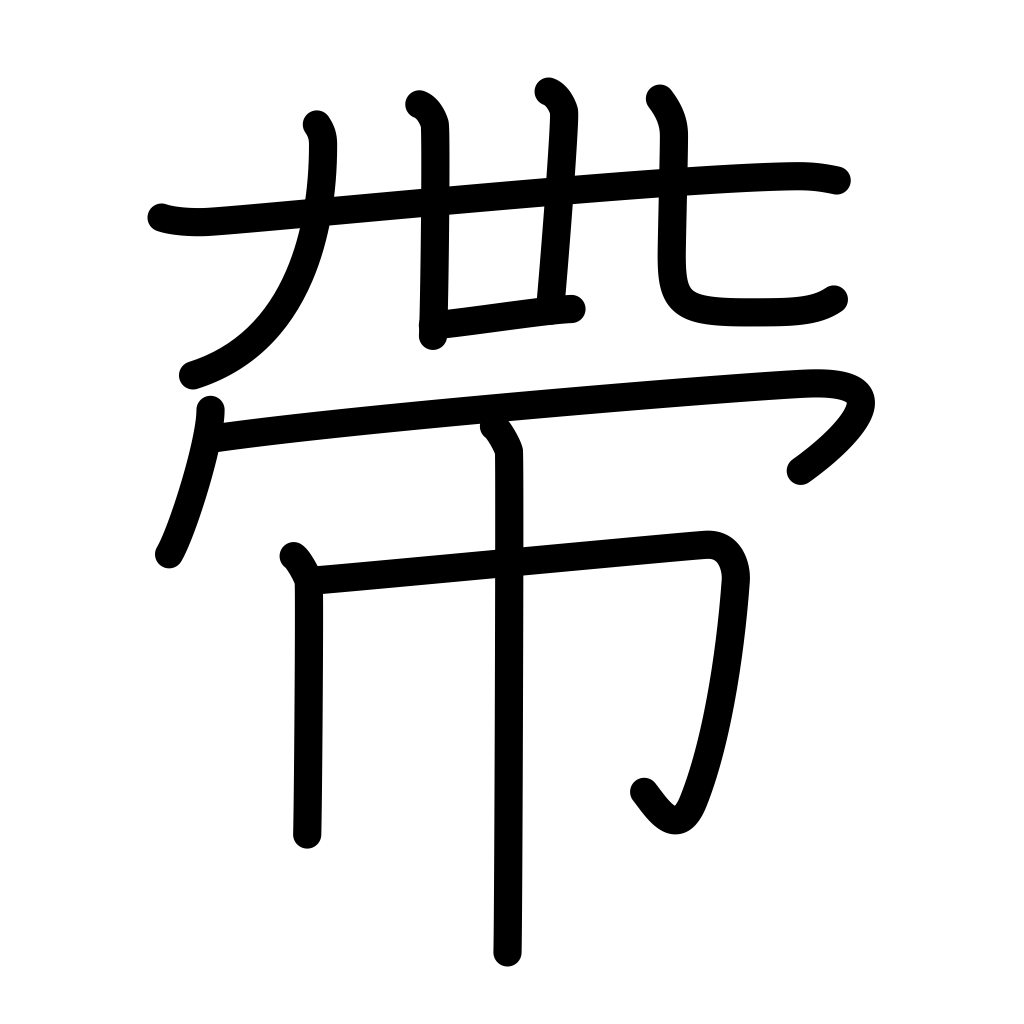
Meaning: belt, girdle, band, strap, zone